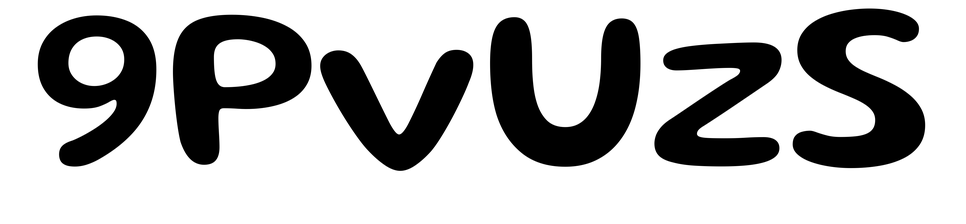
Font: Gluten_Medium